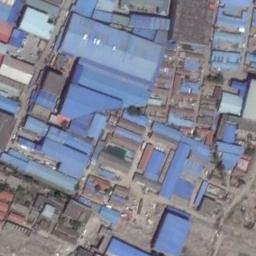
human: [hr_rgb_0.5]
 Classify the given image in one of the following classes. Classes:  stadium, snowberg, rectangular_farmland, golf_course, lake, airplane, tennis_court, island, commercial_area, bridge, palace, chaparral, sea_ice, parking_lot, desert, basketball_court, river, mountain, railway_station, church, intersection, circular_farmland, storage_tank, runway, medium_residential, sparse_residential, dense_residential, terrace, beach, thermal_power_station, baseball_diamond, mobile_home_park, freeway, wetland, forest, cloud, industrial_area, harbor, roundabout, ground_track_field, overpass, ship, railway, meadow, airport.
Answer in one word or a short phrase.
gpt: industrial_area